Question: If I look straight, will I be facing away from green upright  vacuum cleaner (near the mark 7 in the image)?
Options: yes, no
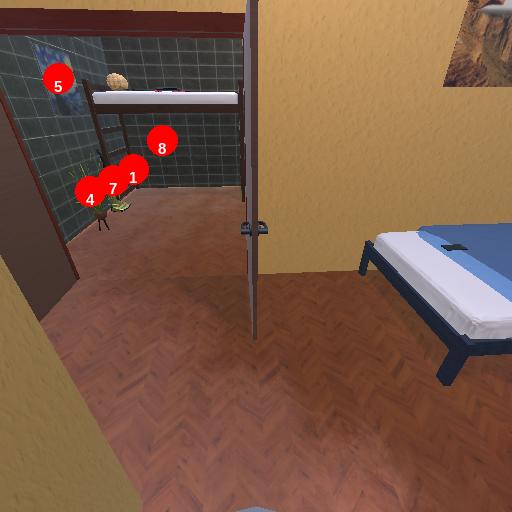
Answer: yes